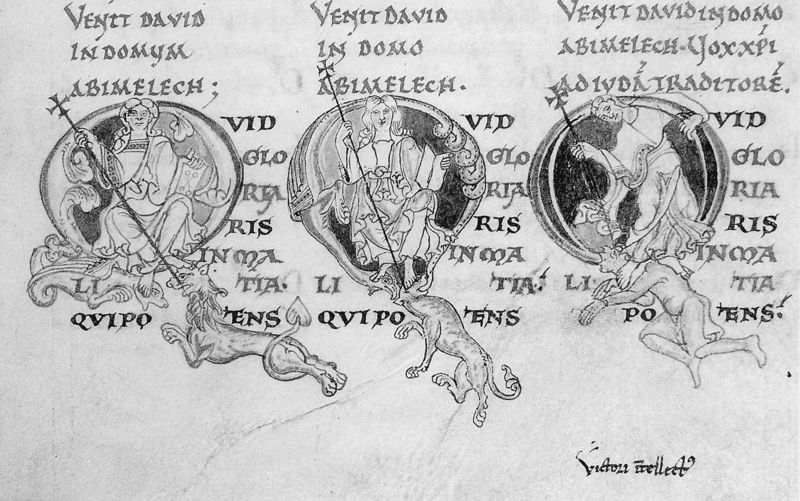
Titel: Psalter
Institution: Cambridge, St. John’s College
Schlagwörter: mann, sitzen, frau, zeichnung, tiere, ornament, kirche, rund, schrift, stab, lanze, thron, buch, kreuz, druck, initialen, seite, text, initiale, schlange, sieg, löwen, teufel, geistliche, könige, löwe, heilige, speer, david, drachen, drache, latein, bestie, inkunabel, stammbaum, versionen, ruhm, version, gloria, venit, abimelech